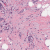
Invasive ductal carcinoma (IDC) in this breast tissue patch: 1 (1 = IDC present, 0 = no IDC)